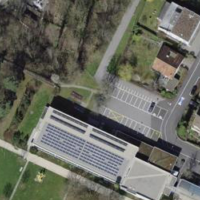
EUNIS habitat code: 53
Species observed at this site:
Symphoricarpos albus